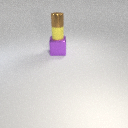
small brown metal cylinder above small yellow rubber cylinder